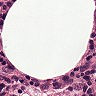
Metastatic tissue present: no